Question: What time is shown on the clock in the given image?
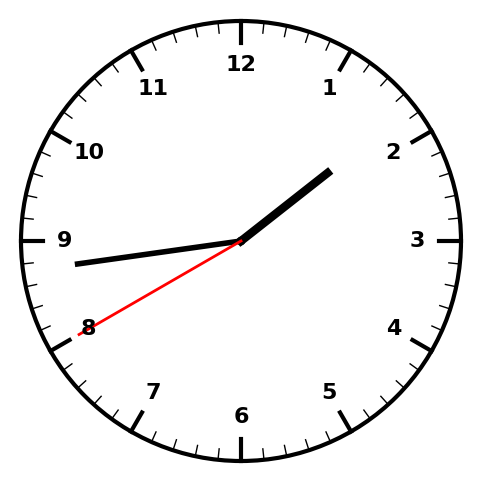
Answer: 01:43:40